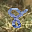
Label: 8